Question: I set up a simple layout with some 'divs' and filled them with an image each with different sizes. Surprisingly, they all aligned at the bottom of their images.
The 'divs' are all exactly the same size and I want them to appear evenly next to each other:

How can I achieve this?
You can find an example here: <URL>
Those are my codes:
HTML code:
'''
<div class="col">Abc
<img src="http://lorempixel.com/400/200/">
</div>
<div class="col">Def
<img src="http://lorempixel.com/800/600/">
</div>
<div class="col">Ghi
<img src="http://lorempixel.com/1000/900/">
</div>
<div class="col">Jkl
<img src="http://lorempixel.com/400/800/">
</div>
'''
CSS code:
'''
div {
border: 1px solid;
}
.col {
display: inline-block;
width: 100px;
height: 200px;
}
.col img {
max-width: 95%;
max-height: 95%;
}
'''
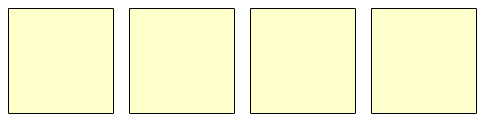
Answer: Because you're using 'inline-block' on the columns, you need to define the vertical alignment:
'''
.col {
vertical-align:top;
}
'''
<URL>